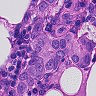
Metastatic tissue present: yes